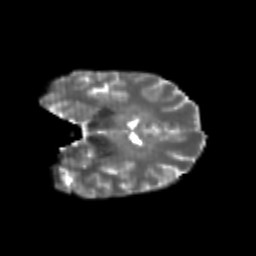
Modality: T2w
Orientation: coronal
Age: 23
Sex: female
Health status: healthy
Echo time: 0.074 s